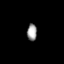
Tissue: lung
Cell type: Fibroblasts
Senescence score: 0.643
Nuclear area (px): 165
Mean DAPI intensity: 153.236